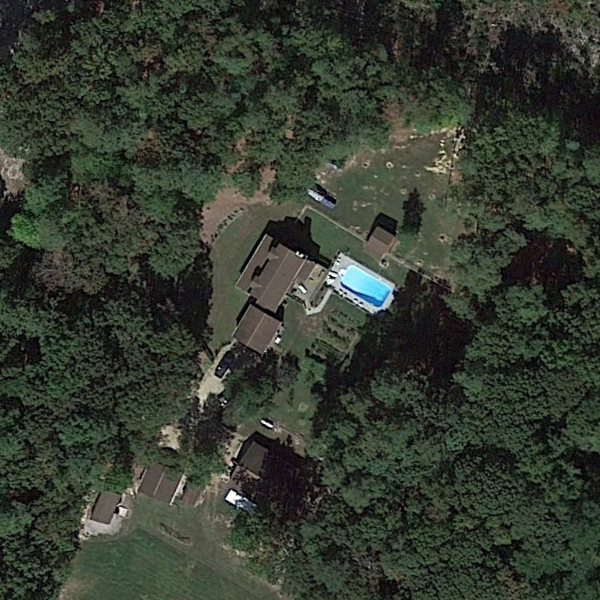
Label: SparseResidential